Question: Does anyone know how to create a css polygon that looks like this:

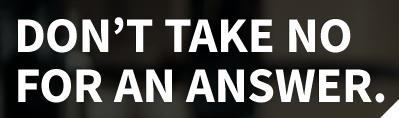
Answer: I made a <URL>
Anyway, here's what I did:
'''
.corner {
width: calc(300px - 20px); /*300 is the width, 20 is the size of the 'cut'*/
height: 0px;
/*change the top/left depending on which corner you want to use*/
border-top: 20px solid red; /*I made this red just so it was easier to see*/
border-right: 20px solid white; /*not sure what you will do if this is not on a white background.*/
}
.main {
width: 300px;
height: 100px;
background-color: black;
color:white;
text-align:center;
}
'''